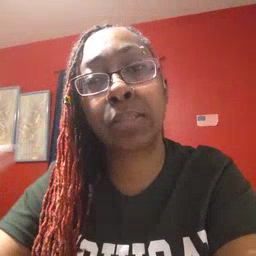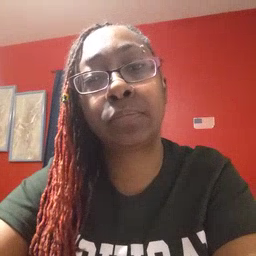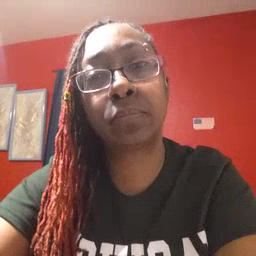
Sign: cat